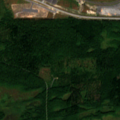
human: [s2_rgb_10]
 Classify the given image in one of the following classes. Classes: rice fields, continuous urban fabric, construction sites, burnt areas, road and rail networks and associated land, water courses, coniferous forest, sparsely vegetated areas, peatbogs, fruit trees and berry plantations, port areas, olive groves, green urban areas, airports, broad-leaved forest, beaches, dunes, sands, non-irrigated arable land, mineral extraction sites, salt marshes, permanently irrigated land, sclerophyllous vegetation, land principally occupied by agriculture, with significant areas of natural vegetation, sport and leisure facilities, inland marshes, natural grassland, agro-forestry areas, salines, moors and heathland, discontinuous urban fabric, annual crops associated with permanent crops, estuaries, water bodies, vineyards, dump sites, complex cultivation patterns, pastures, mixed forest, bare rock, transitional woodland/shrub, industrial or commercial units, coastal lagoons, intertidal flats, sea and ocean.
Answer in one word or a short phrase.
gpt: construction sites, land principally occupied by agriculture, with significant areas of natural vegetation, broad-leaved forest, mixed forest